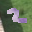
Label: 2